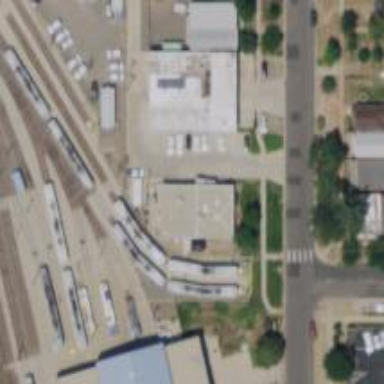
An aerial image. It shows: Light rail service yard with electrified contact lines.